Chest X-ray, PA view. Patient: 31 years old, sex M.
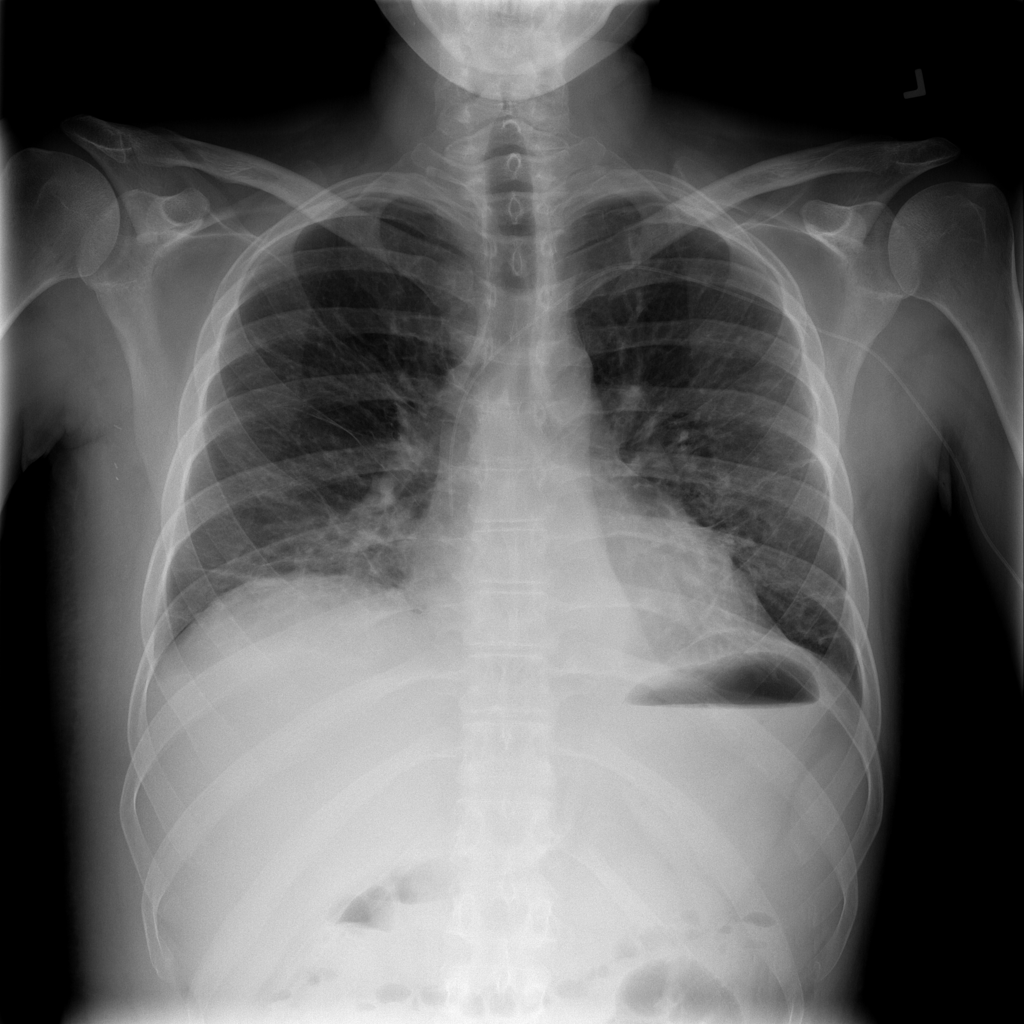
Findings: Effusion